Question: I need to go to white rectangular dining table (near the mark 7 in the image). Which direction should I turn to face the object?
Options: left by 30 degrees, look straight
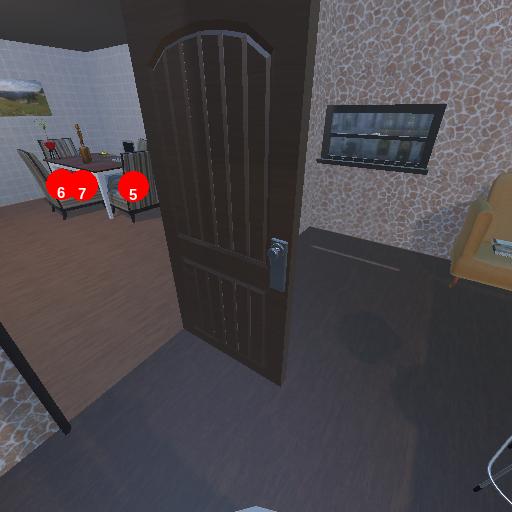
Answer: left by 30 degrees